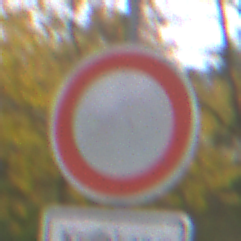
Verkehrszeichen: VerbotFahrzeugeAllerArt
Zusatzzeichen unten: BesondereFahrzeugeUndTransportgueter4
Umgebung: Outdoor, Nature
Tageszeit: Midday
Wetter: Overcast
Licht: Natural
Jahreszeit: Autumn
Kontrast: LowContrast